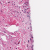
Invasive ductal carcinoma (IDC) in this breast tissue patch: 0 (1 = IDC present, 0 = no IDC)